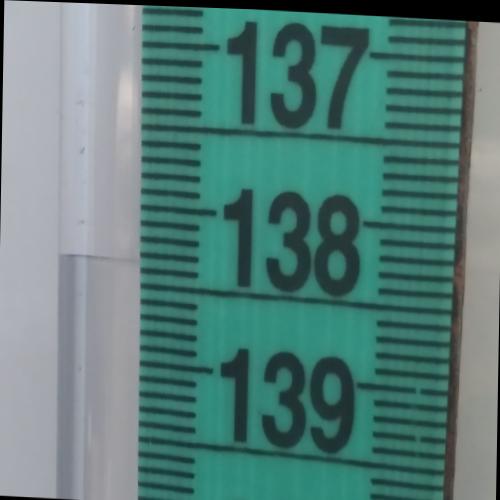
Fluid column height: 138.3 cm